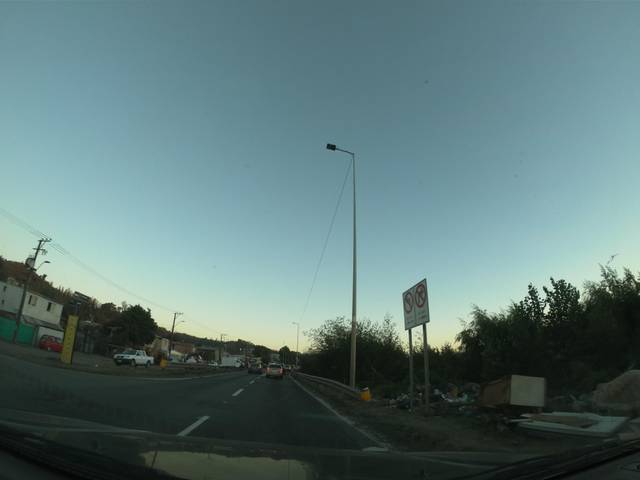
Region: Chile
Coordinates: -36.843, -73.057